Question:
This is UI of the app which I'm creating, So if a user clicks 'Home' button he should be able to play with some specific controls and again if he presses 'Sellers' button, new tools and controls should be visible on the screen!
I tried to implement this by using 4 panels with
'''
panel_name.visible=false
'''
in respective button click event, but the problem is each panel should take up 1/4th of the space in the form to display all of its respective tools.This makes the panel area too small!
How can I make the application such that If a user clicks 'Home' button, he should see one page/tab and different tabs/pages for different buttons clicks?
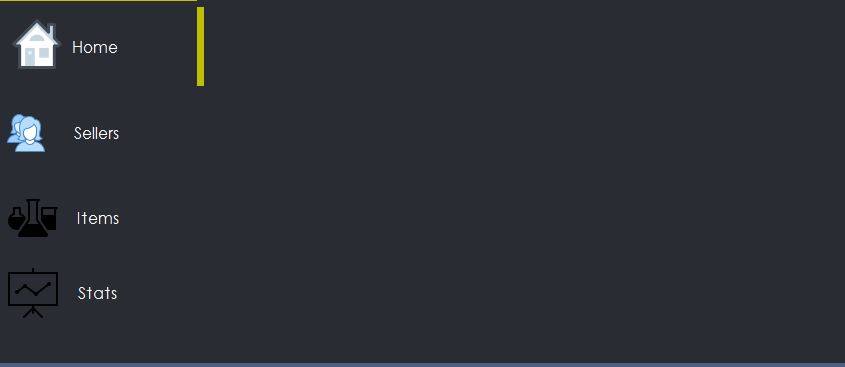
Answer: I suggest you use the user controls: right click on your solution> add> user control
<URL>
<URL>
The user controls are similar to the forms, since you can place controls on them, the difference is that instead of showing them as common forms, you drag them as a control inside the form